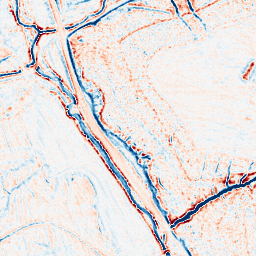
Category: edge_preserving
Decomposition family: bilateral
Decomposition parameters: d: 9
sigma_color: 25
sigma_space: 25
Upsampling method: sinc_blackman
Upsampling parameters: scale: 4
kernel_size: 8
Upsampling scale: 4